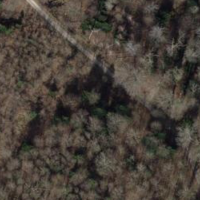
EUNIS habitat code: 41
Species observed at this site:
Heracleum sphondylium